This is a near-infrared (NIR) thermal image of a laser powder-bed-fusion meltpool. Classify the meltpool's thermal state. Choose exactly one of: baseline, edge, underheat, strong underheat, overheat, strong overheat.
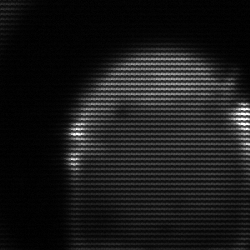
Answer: edge